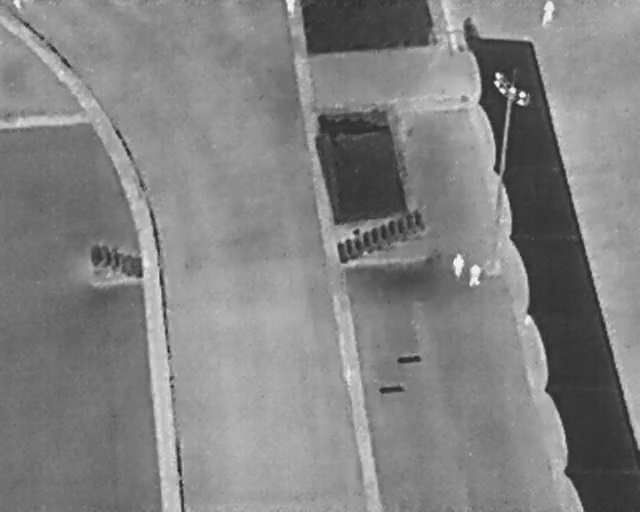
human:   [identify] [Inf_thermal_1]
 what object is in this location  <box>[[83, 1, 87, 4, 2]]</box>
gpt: <ref>1 large person at the top right</ref>

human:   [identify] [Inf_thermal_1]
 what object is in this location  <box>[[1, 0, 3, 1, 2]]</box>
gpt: <ref>1 small person at the top left</ref>